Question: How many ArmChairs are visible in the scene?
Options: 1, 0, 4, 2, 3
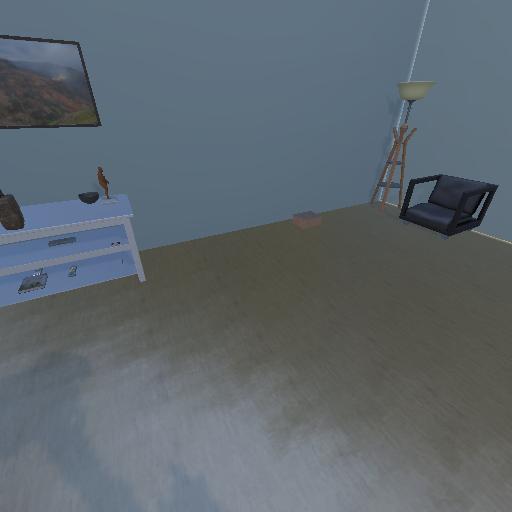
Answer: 1